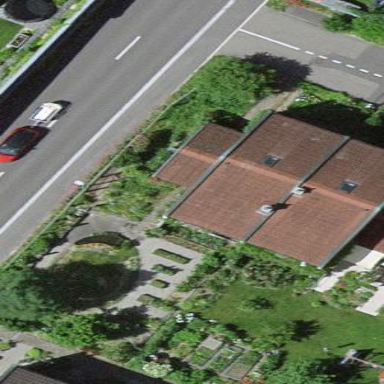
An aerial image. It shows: Simple and straightforward house.